Question: I have the below UML diagram:
I've read that abstract methods should be overridden by a subclass. How should I override 'calculateMonthlyPay()' when there is no 'calculateMonthlyPay()' in either subclass? Can I create methods that aren't shown in the UML diagram?
Here is my code for 'Employee' and its subclasses 'PartTimeEmp' and 'FullTimeEmp' for reference.
'''
public abstract class Employee {
Scanner keyboard = new Scanner(System.in);
public String name;
public String ID;
//Employee constructor
public Employee(String name, String ID) {
this.name = name;
this.ID = ID;
}
//ID setter
public void setID(String ID) {
ID = keyboard.nextLine();
this.ID = ID;
}
//name getter
public String getName() {
return name;
}
public abstract String getStatus();
public abstract double calculateMonthlyPay();
@Override
public String toString() {
return "Employee{" + "name=" + name + ", ID=" + ID + '}';
}
}
class PartTimeEmp extends Employee {
public double hourlyRate;
public int hoursPerWeek;
//PartTimeEmp constructor
public PartTimeEmp(String name, String ID){
super(name, ID);
}
public void setHours(int hoursPerWeek) {
this.hoursPerWeek = hoursPerWeek;
}
public void setRate(double hourlyRate) {
this.hourlyRate = hourlyRate;
}
@Override
public String toString() {
return "PartTimeEmp{" + "hourlyRate=" + hourlyRate + ", hoursPerWeek=" + hoursPerWeek + '}';
}
}
class FullTimeEmp extends Employee {
double salary;
//FullTimeEmp constructor
public FullTimeEmp(String name, String ID) {
super(name, ID);
}
//Set salary of employee
public void setSalary(double salary) {
this.salary = salary;
}
@Override
public String toString() {
return "FullTimeEmp{" + "salary=" + salary + '}';
}
}
'''
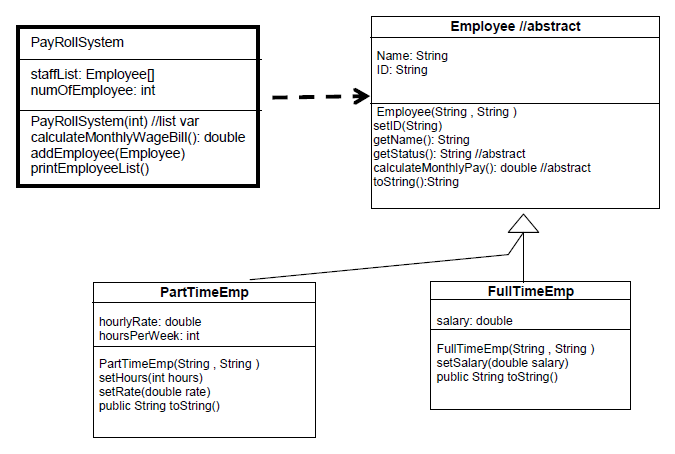
Answer: The UML diagram shows each method only in the class that first introduced it. Otherwise, each class's UML would show all the methods of all the ancestor classes of its hierarchy, which wouldn't be very convenient.
So you should definitely override 'calculateMonthlyPay()' and 'getStatus()' in the sub-classes, or you wouldn't be able to compile your code.